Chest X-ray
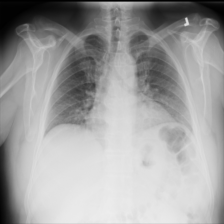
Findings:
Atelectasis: negative
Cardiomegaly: negative
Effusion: negative
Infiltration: negative
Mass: negative
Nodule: negative
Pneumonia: negative
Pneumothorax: negative
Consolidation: negative
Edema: negative
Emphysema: negative
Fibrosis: negative
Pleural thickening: negative
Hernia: negative